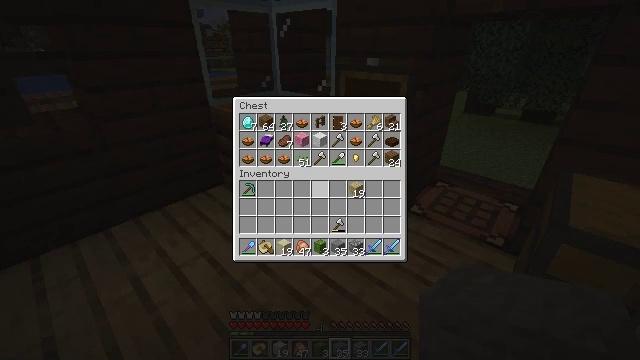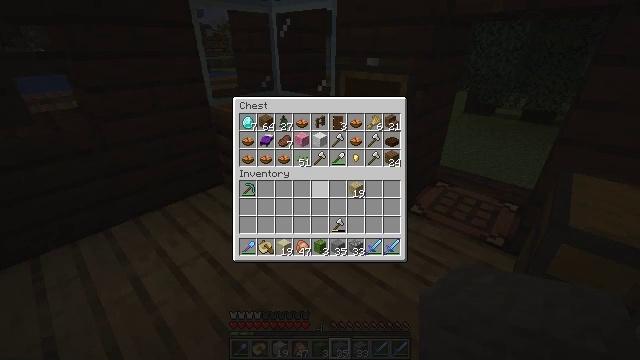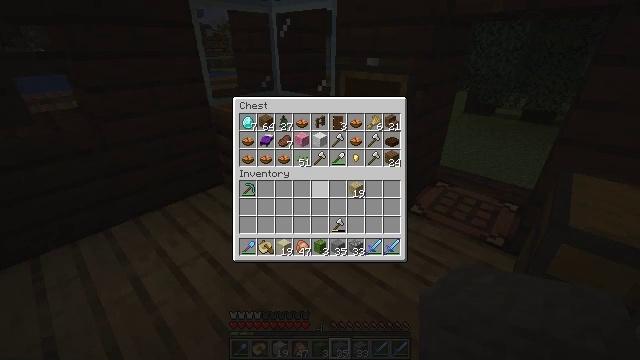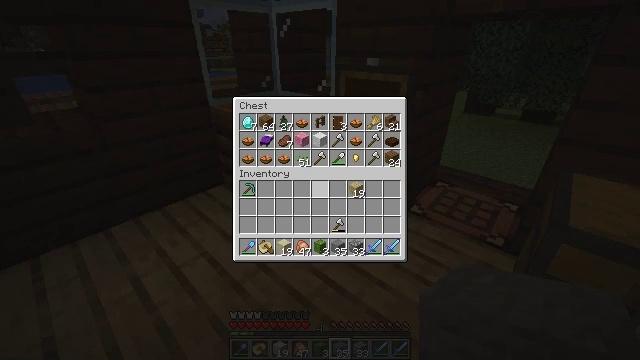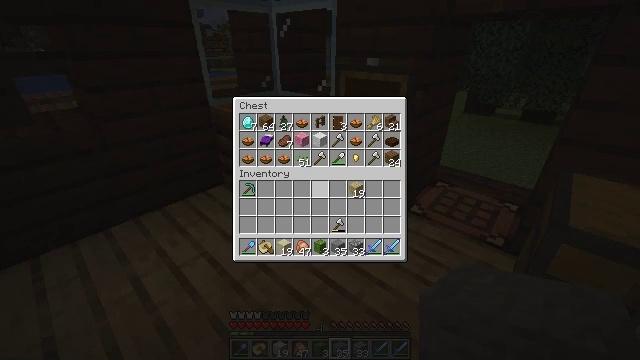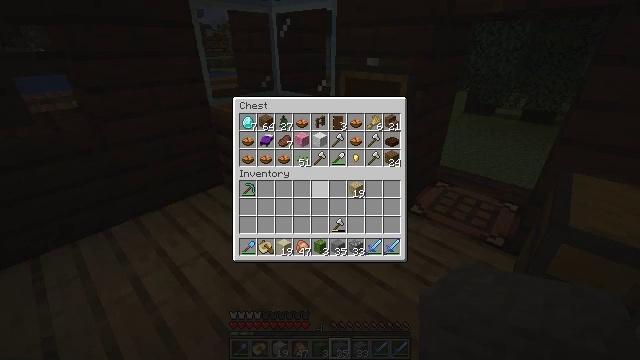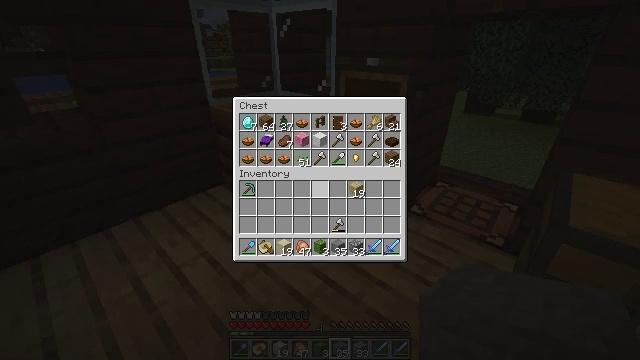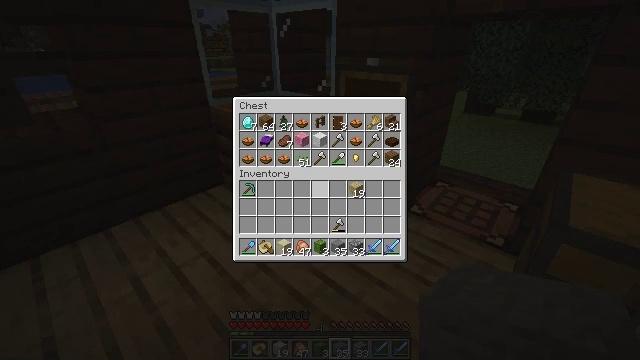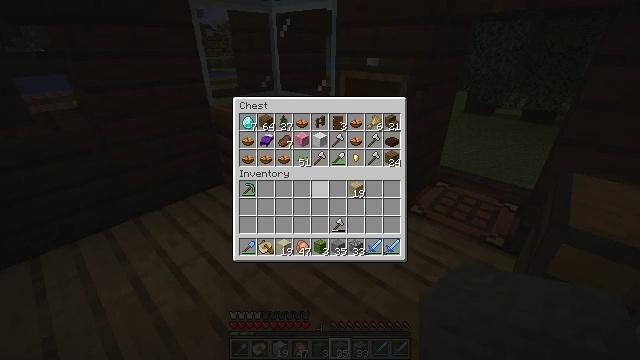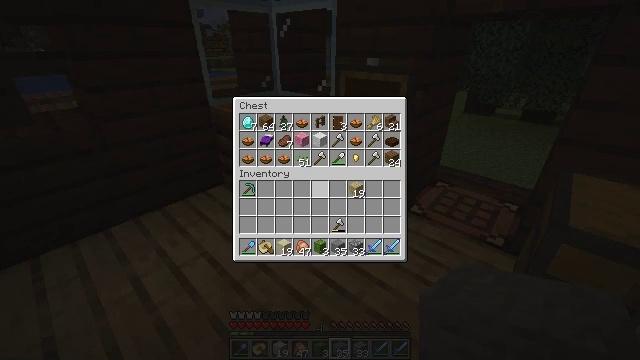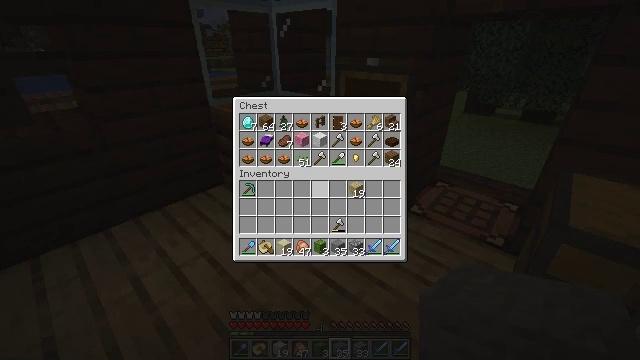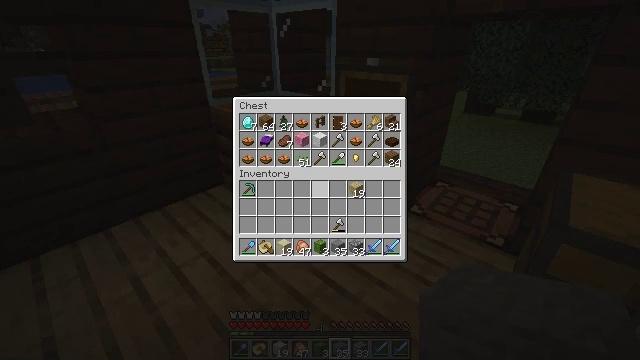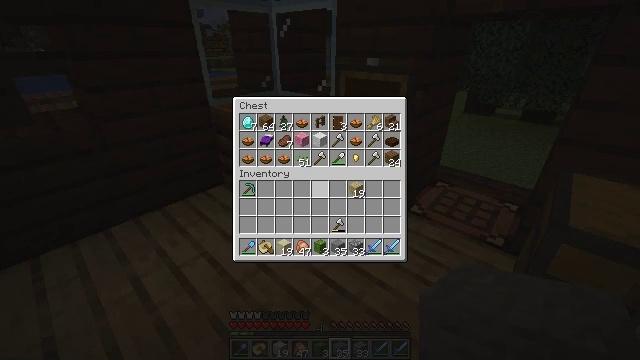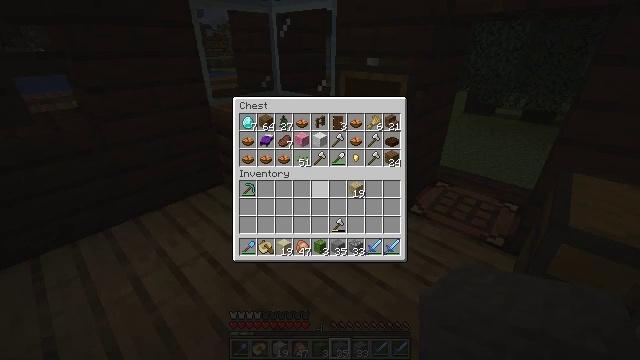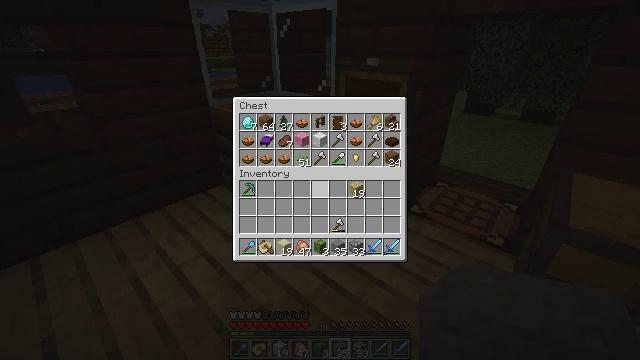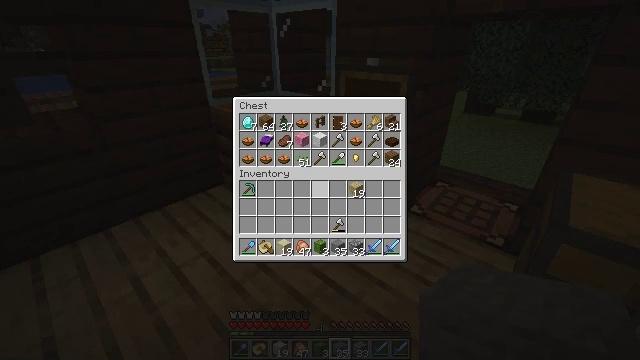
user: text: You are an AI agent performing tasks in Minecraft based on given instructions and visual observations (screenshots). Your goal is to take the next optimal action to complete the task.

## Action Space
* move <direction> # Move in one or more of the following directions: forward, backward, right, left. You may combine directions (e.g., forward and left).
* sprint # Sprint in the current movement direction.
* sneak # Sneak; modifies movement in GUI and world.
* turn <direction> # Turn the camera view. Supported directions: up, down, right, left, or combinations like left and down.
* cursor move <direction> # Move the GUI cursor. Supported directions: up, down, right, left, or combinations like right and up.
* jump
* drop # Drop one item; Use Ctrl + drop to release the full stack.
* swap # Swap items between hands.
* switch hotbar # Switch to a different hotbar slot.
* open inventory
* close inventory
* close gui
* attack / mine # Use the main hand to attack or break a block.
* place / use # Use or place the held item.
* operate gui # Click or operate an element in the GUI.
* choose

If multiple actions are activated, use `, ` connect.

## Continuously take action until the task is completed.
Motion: motion action
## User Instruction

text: Harvest sweet berries by mining the bush.
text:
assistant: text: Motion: no_op
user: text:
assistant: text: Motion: no_op
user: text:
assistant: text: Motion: no_op
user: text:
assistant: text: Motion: no_op
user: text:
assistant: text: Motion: no_op
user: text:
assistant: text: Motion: no_op
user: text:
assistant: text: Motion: no_op
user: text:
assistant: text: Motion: no_op
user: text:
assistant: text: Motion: no_op
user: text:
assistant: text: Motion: no_op
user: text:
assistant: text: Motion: no_op
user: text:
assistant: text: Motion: no_op
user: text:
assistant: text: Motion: no_op
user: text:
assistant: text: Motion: no_op
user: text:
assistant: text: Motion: no_op
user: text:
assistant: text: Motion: no_op
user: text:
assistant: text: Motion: no_op
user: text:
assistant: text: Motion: no_op
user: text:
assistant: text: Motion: no_op
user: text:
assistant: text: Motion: turn right
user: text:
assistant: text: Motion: turn right and down
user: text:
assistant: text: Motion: turn right and down
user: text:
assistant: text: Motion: turn right
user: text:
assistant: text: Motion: turn right and up
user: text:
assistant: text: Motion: turn right and up
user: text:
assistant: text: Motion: turn up
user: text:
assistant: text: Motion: turn up
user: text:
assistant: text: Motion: turn up
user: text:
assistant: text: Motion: move forward
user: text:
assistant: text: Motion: move forward